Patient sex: M
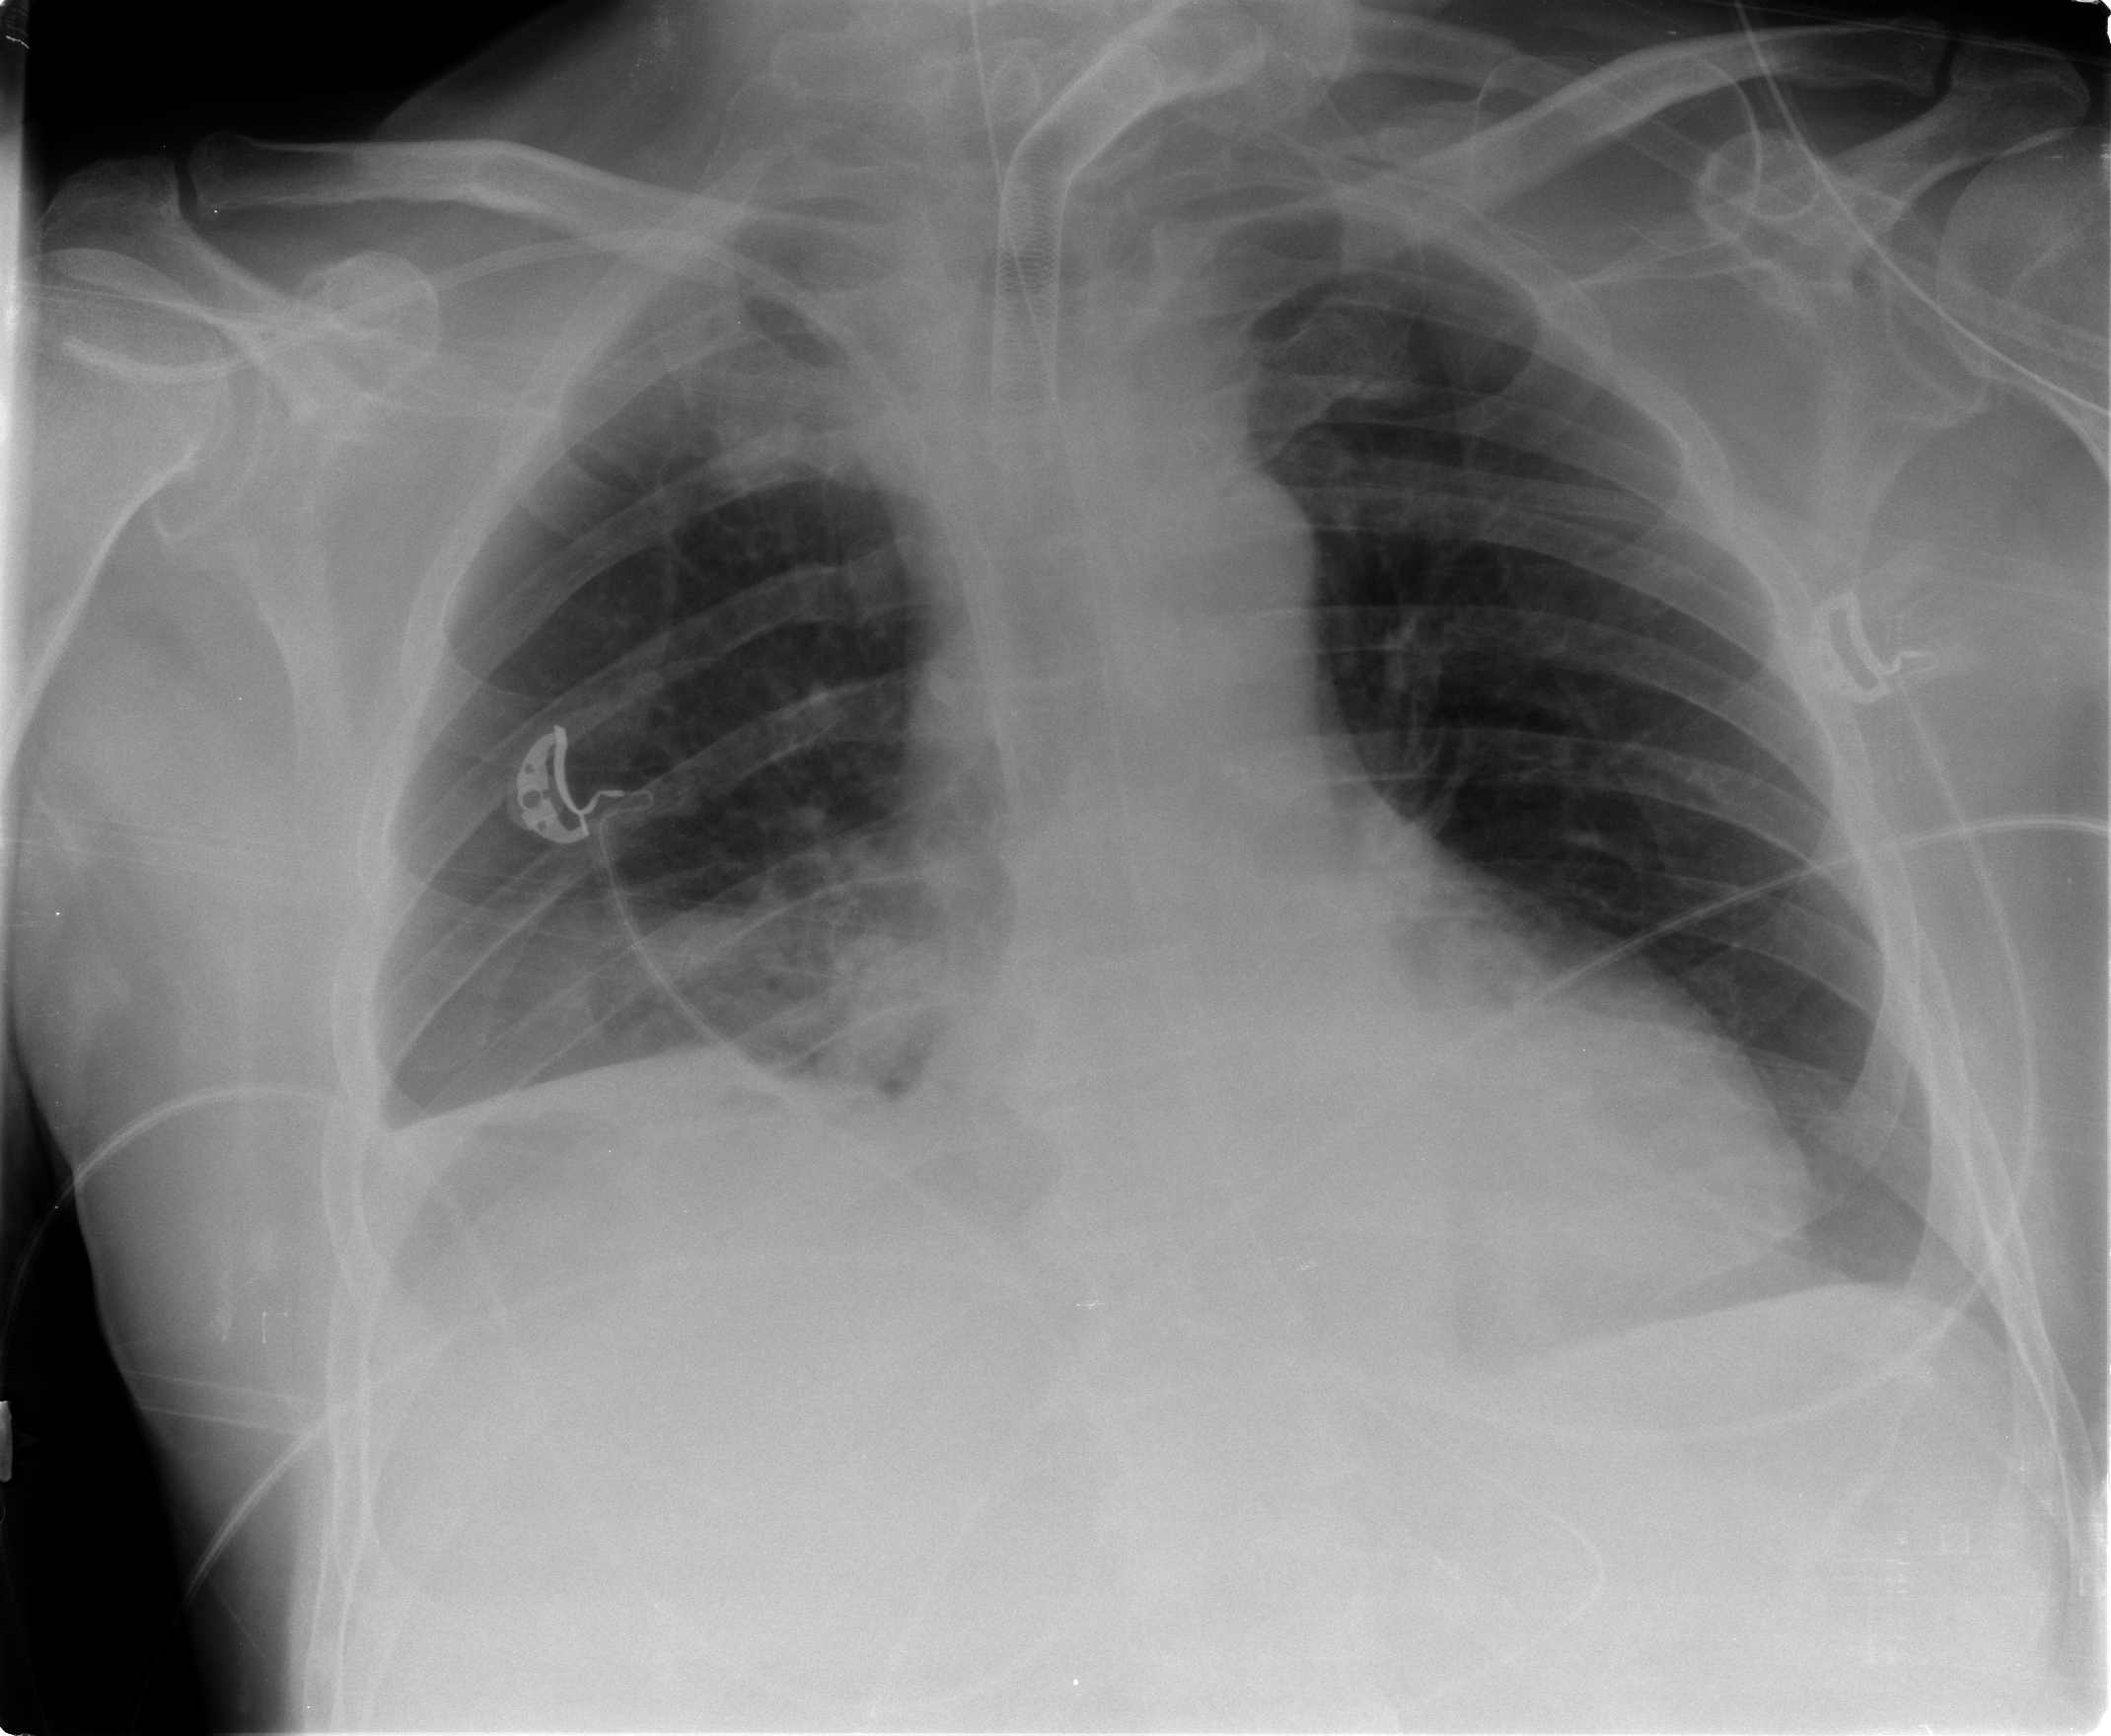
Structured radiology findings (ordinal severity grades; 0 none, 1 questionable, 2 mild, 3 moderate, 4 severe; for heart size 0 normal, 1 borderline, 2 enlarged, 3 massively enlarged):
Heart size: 1
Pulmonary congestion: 0
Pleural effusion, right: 2
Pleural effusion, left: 0
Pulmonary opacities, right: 2
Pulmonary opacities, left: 0
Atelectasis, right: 2
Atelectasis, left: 0